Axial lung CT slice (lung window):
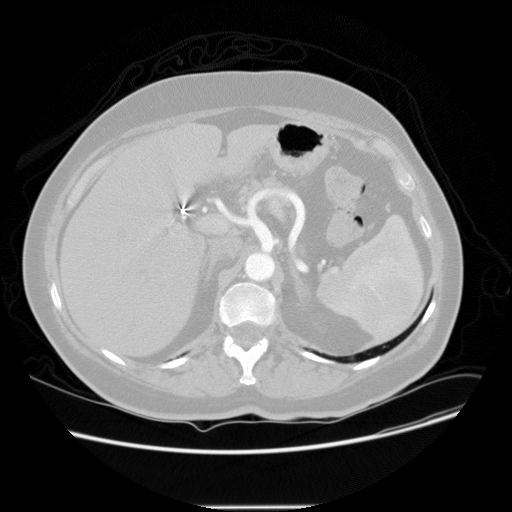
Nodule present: no